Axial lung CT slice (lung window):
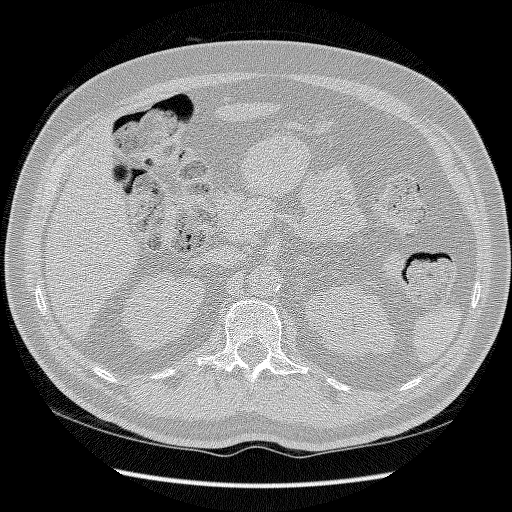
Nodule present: no